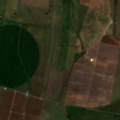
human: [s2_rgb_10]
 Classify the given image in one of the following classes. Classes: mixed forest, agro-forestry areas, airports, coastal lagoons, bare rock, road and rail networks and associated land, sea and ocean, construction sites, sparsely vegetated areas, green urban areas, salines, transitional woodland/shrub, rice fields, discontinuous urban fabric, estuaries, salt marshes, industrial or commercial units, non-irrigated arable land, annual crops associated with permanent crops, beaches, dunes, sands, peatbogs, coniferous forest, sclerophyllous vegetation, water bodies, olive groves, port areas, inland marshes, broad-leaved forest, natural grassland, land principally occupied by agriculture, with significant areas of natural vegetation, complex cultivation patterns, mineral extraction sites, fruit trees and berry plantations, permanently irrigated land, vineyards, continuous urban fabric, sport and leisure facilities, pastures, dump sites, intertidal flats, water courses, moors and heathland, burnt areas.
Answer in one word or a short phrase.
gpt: non-irrigated arable land, permanently irrigated land, vineyards, olive groves, pastures